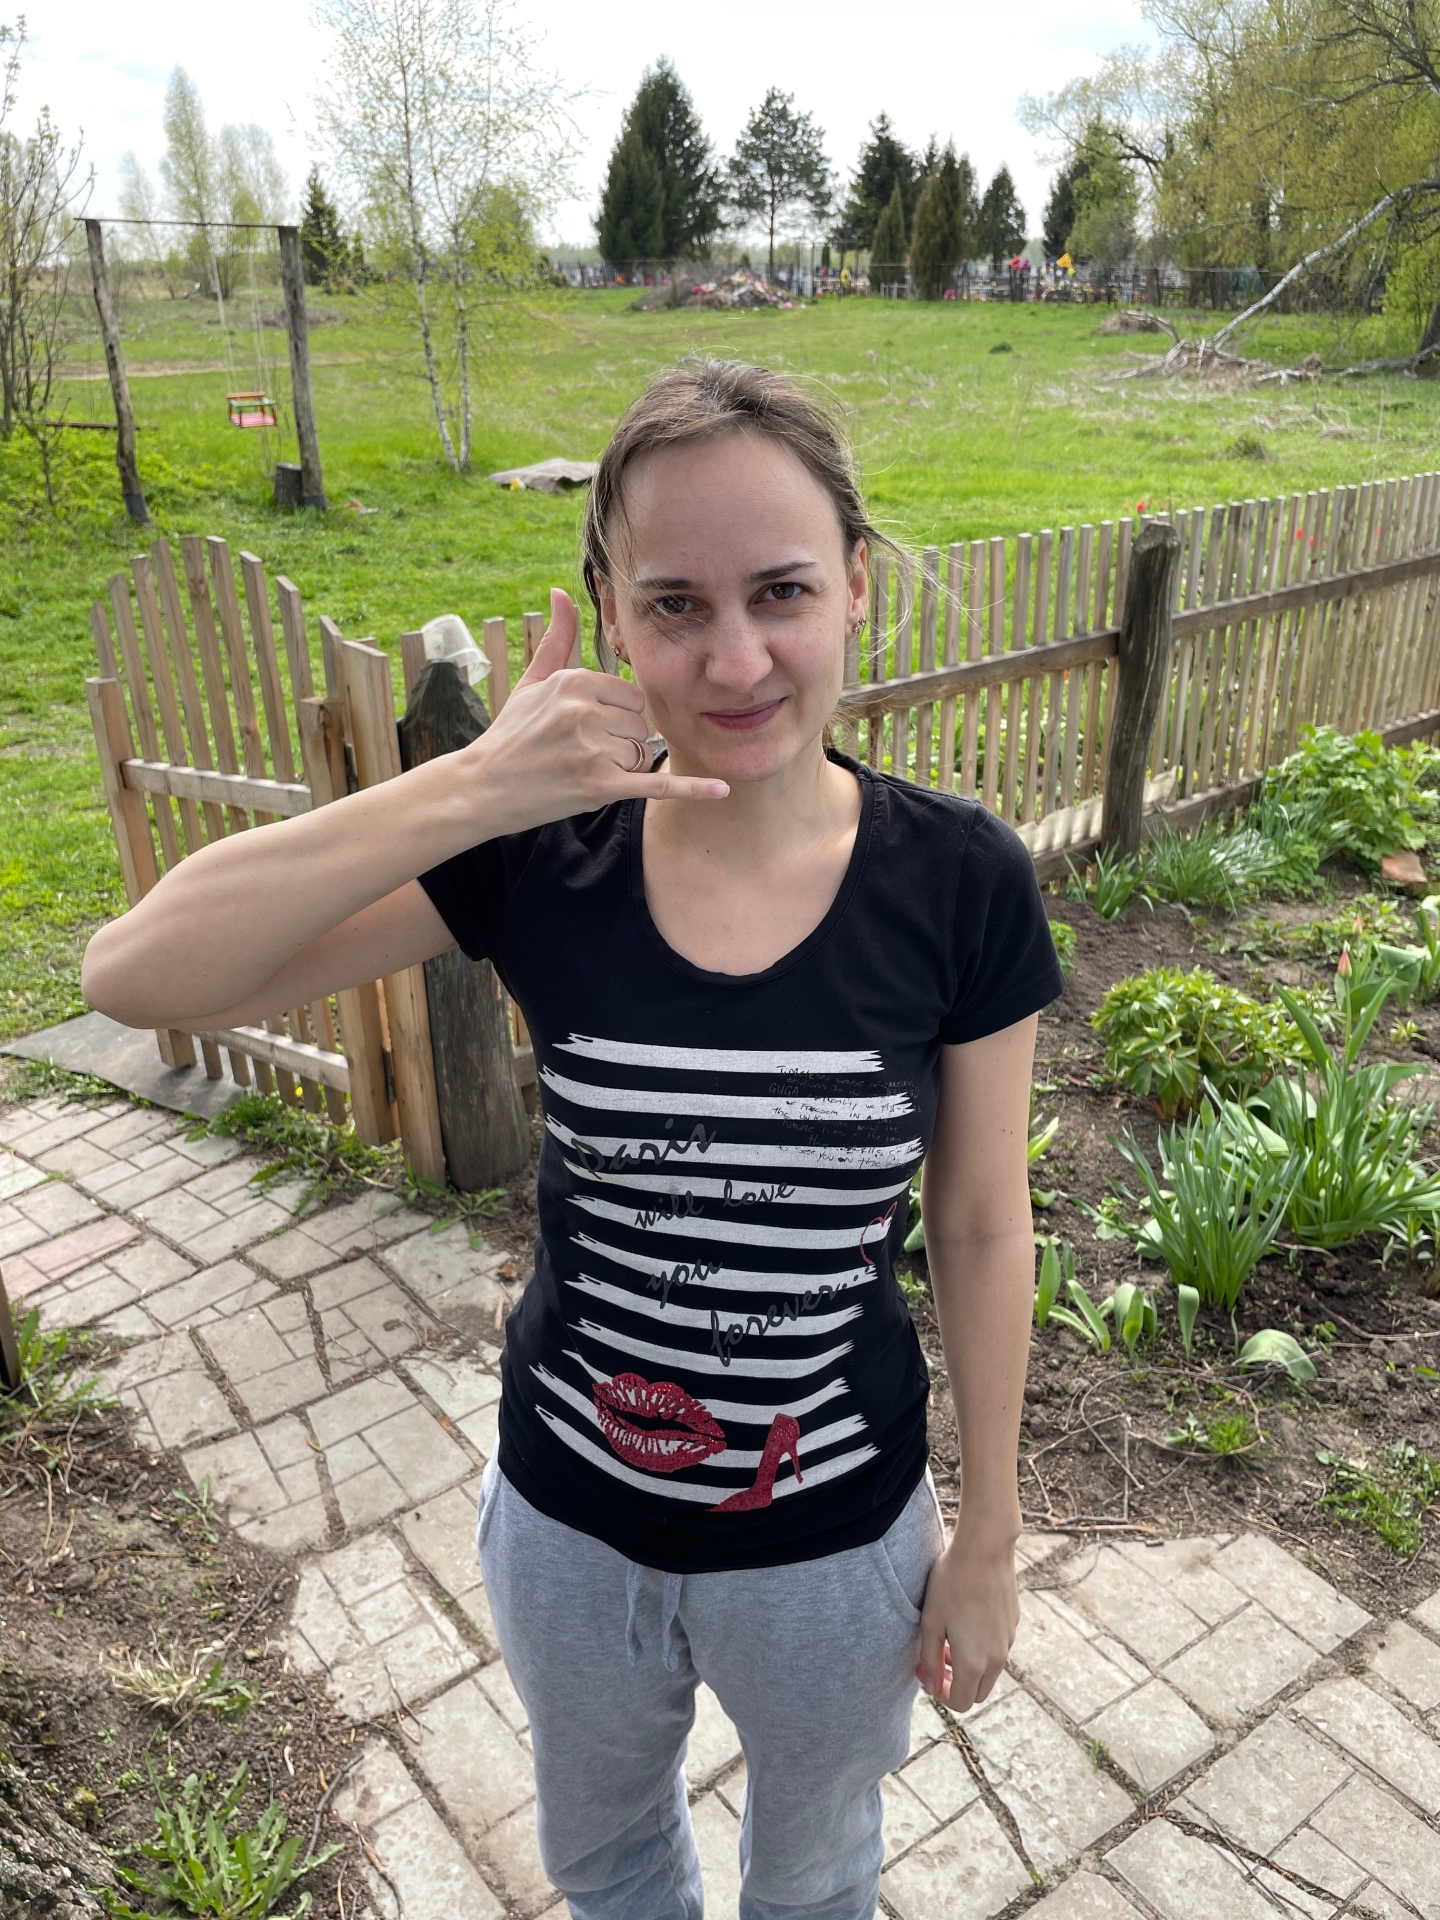
Label: clear